【题型】填空题　【知识点】立体几何　【难度】easy
某人去公园郊游，在草地上搭建了如图所示的简易遮阳篷 $ABC$，遮阳篷是一个直角边长为 $8$ 的等腰直角三角形，斜边 $AB$ 朝南北方向固定在地上，正西方向射出的太阳光线与地面成 $30^\circ$ 角，则当遮阳篷 $ABC$ 与地面所成的角大小为$\underline{\quad\quad}$时，所遮阴影面 $ABC'$ 面积达到最大。

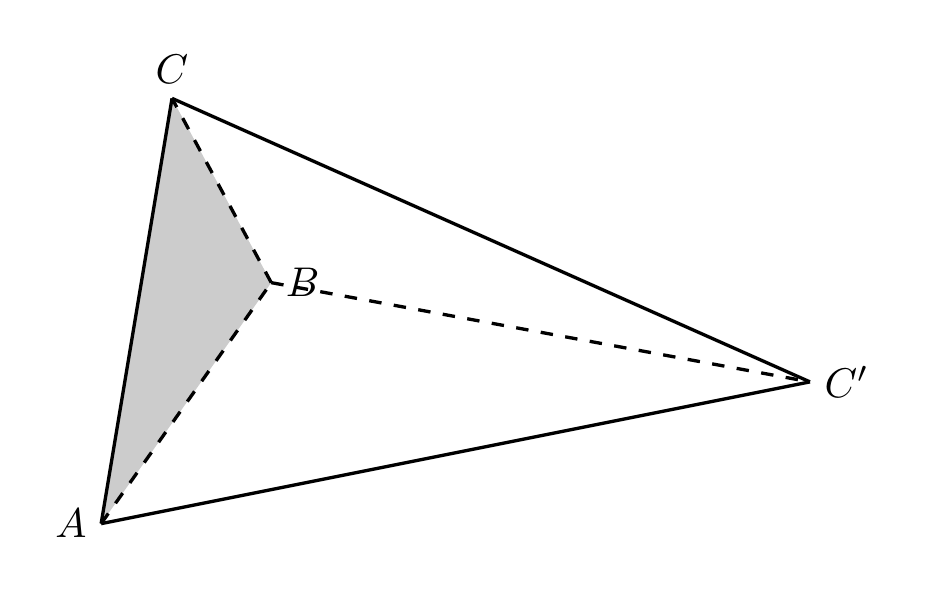
【解答】
【答案】$\dfrac{\pi}{3}$

【分析】遮阴影面 $ABC'$ 面积达到最大即是点 $C'$ 到 $AB$ 的距离最大，根据正弦定理表示出点 $C'$ 到 $AB$ 的距离，即可找出角度取值与面积之间的关系。

【详解】如图，过点 $C$ 作 $CD \perp AB$ 交 $AB$ 于 $D$，连接 $C'D$，由题知 $C'D \perp AB$，

因此 $\angle C'DC$ 就是遮阳篷 $ABC$ 与地面所成的角，

因为 $C'D \perp AB$，则求遮阴影面 $ABC'$ 面积最大，即是求 $C'D$ 最大，

又 $\angle CC'D = \dfrac{\pi}{6}$，$CD = 4\sqrt{2}$，

设 $\angle DCC' = \theta$，$\theta \in \left(0,\dfrac{5\pi}{6}\right)$，由正弦定理 $\dfrac{CD}{\sin \dfrac{\pi}{6}} = \dfrac{C'D}{\sin \theta}$，得 $C'D = 8\sqrt{2}\sin \theta \leq 8\sqrt{2}$，

当且仅当 $\theta = \dfrac{\pi}{2}$ 时取等号，此时所遮阴影面 $ABC'$ 面积最大，$\angle C'DC = \dfrac{\pi}{3}$。

故答案为：$\dfrac{\pi}{3}$。
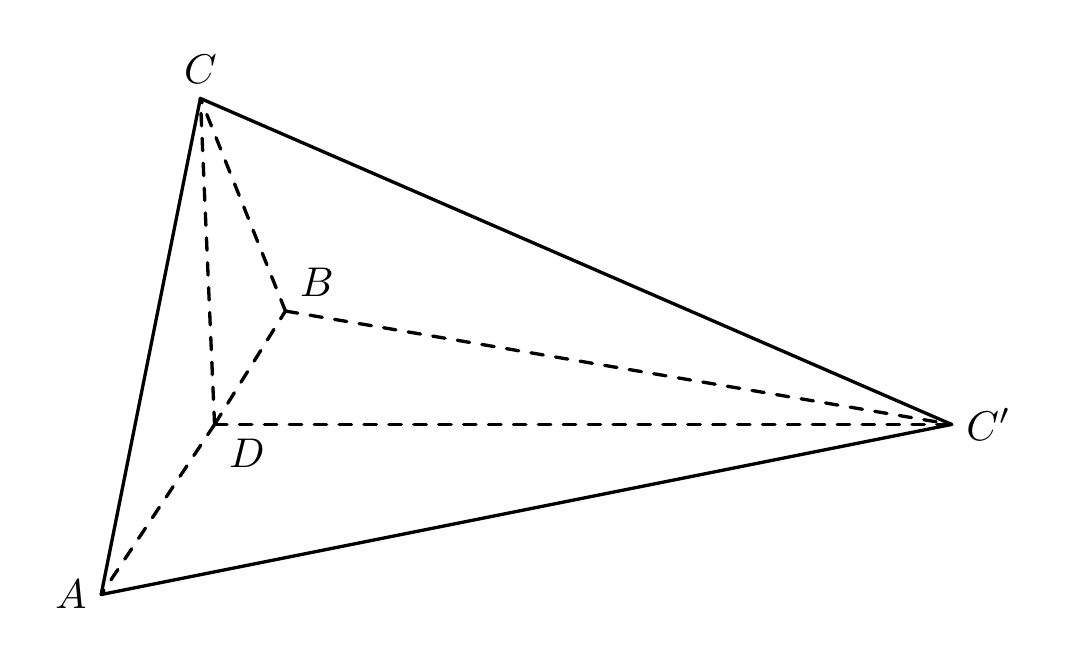